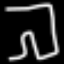
Label: pants